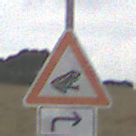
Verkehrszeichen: AmphibienwanderungLinks
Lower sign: RichtungsangabeDurchPfeile5
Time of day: Midday
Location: Outdoor (Nature)
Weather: PartlyCloudy
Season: NotSpecified
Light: Natural